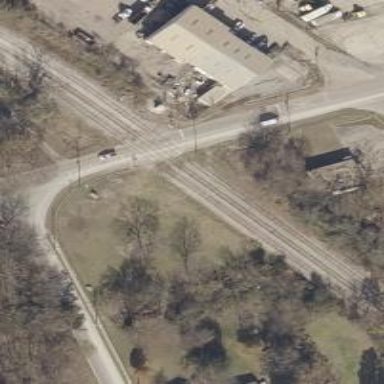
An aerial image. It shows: Railway level crossing.